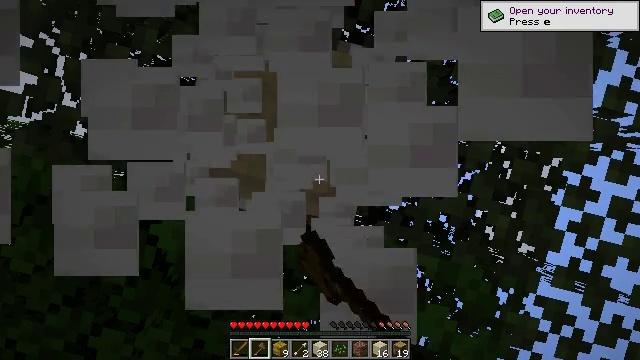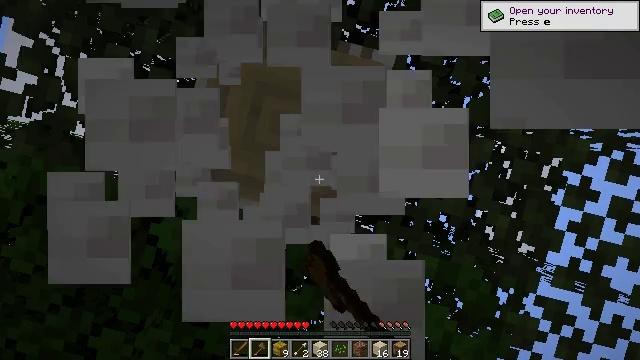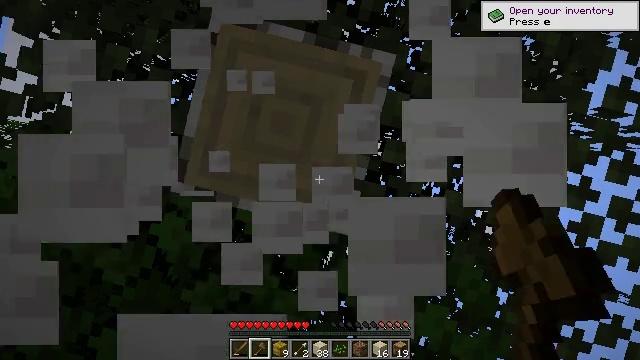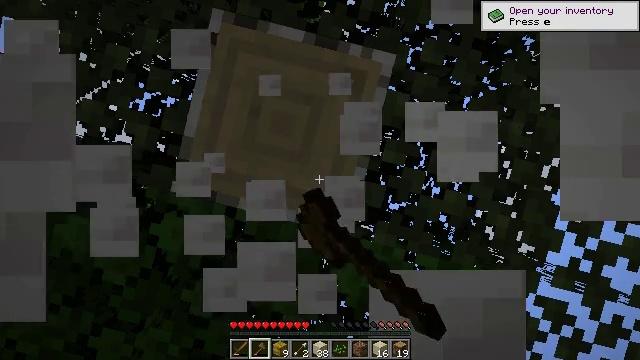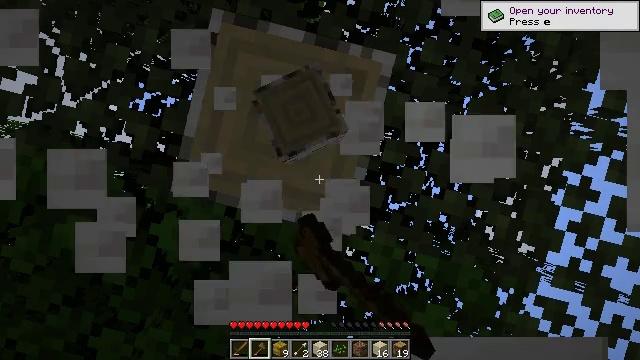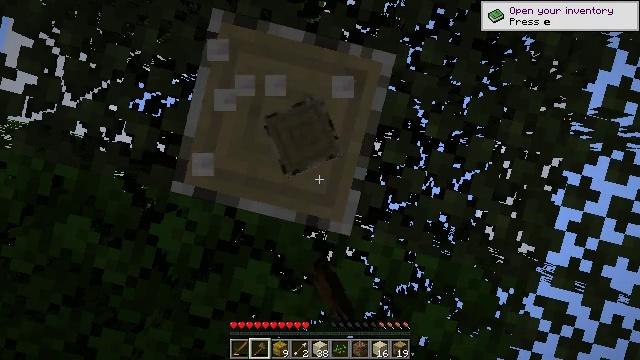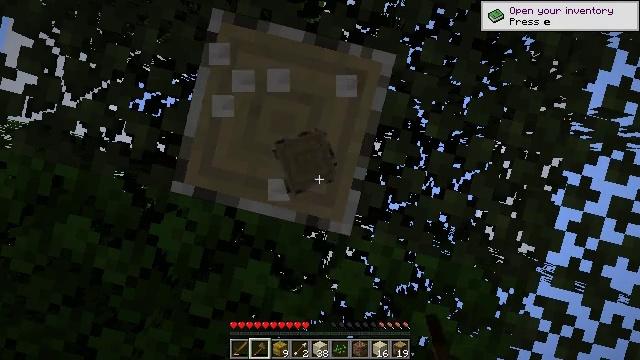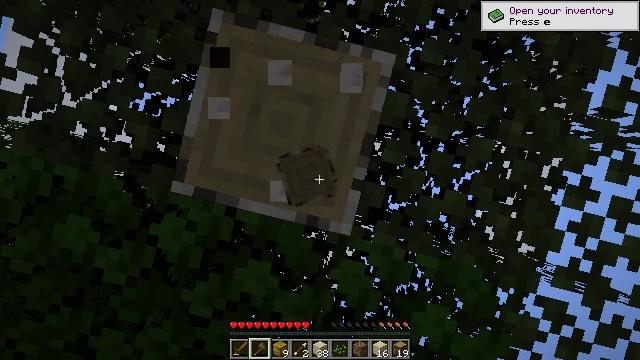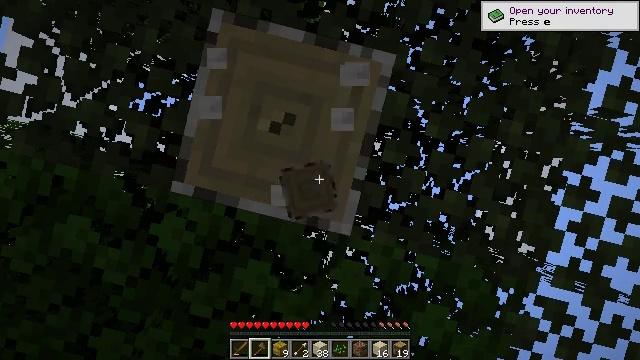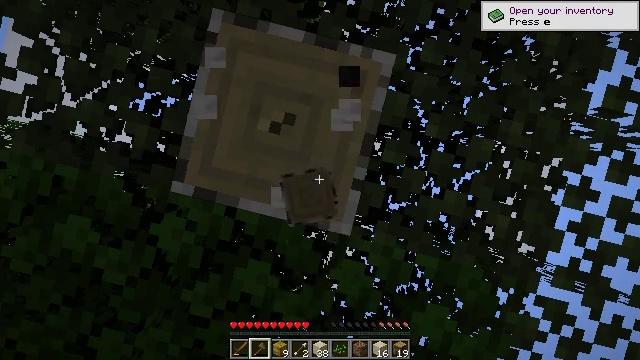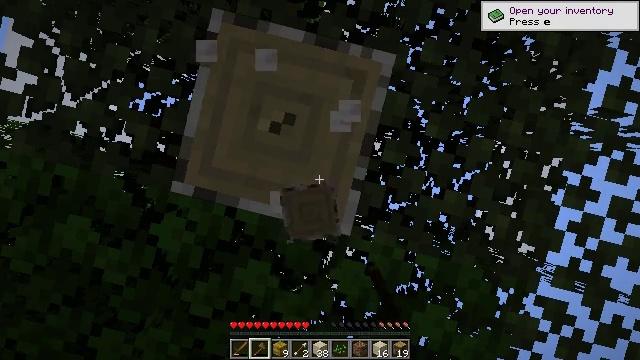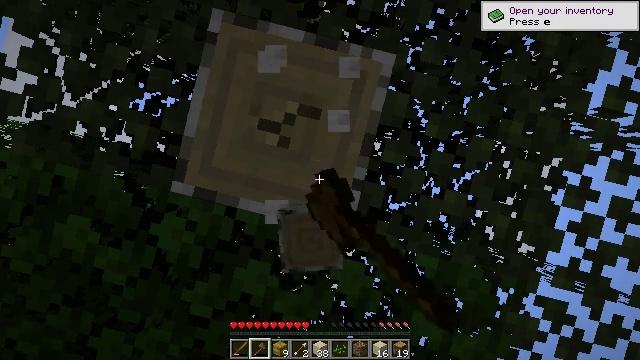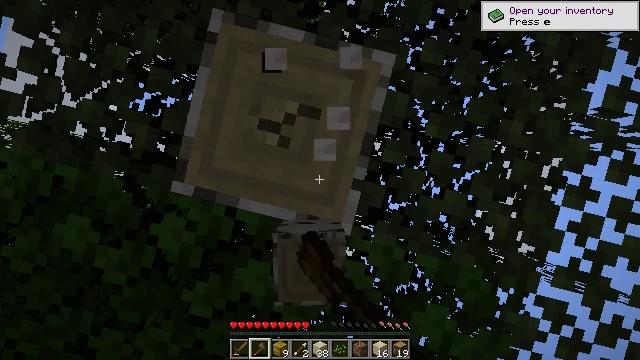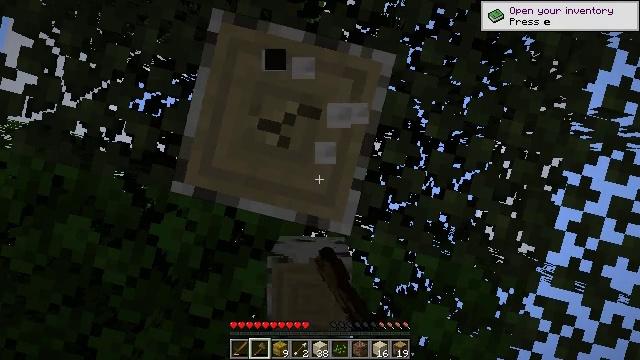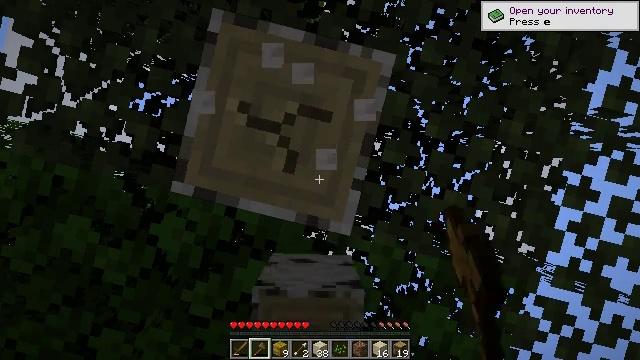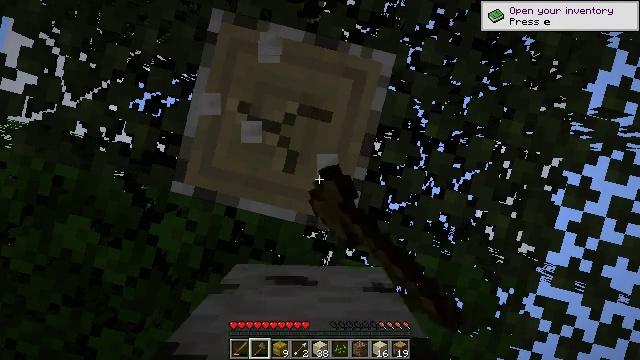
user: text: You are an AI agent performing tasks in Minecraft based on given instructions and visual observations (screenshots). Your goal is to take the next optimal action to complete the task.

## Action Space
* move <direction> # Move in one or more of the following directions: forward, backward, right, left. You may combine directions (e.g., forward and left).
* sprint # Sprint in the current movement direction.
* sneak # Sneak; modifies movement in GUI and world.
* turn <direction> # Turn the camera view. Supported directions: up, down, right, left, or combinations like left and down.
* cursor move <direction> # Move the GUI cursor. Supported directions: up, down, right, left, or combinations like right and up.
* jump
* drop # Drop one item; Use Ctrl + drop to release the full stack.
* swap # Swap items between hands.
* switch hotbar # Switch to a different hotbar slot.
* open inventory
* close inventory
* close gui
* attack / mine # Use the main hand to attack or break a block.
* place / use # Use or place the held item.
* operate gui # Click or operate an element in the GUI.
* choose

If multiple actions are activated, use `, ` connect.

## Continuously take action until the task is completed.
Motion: motion action
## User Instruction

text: Use your axe to get birch logs.
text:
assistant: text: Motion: attack / mine
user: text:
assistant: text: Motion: attack / mine
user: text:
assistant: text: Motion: attack / mine
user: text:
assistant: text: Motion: attack / mine
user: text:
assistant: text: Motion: attack / mine
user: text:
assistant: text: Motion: attack / mine
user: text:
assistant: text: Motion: attack / mine
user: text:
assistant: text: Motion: attack / mine
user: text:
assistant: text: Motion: attack / mine
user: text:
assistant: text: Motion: attack / mine
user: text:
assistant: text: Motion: attack / mine
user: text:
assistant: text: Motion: attack / mine
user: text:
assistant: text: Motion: attack / mine
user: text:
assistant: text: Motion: attack / mine
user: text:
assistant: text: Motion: attack / mine
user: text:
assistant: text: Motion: attack / mine
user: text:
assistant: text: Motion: attack / mine
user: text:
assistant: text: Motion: attack / mine
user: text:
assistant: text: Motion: attack / mine
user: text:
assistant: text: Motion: attack / mine
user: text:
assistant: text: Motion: attack / mine
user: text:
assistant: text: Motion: attack / mine
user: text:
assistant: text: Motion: attack / mine
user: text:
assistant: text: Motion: attack / mine
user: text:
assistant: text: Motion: attack / mine
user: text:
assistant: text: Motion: attack / mine
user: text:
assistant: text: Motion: attack / mine
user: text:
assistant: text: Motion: attack / mine
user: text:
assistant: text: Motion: attack / mine
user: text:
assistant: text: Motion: attack / mine